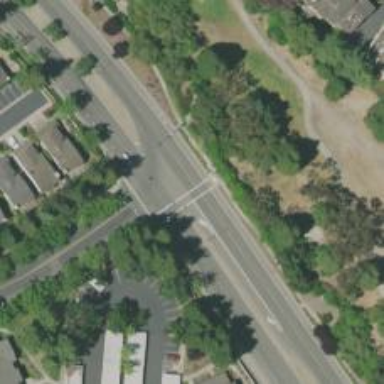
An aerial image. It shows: Marked road crossing.